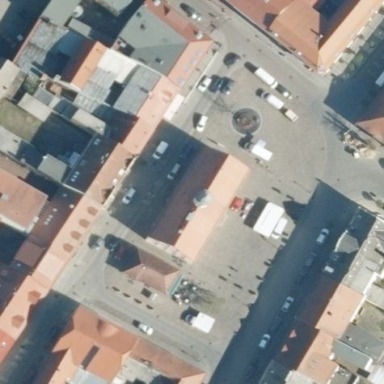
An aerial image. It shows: Public town hall with gabled roof made of roof tiles.